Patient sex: F
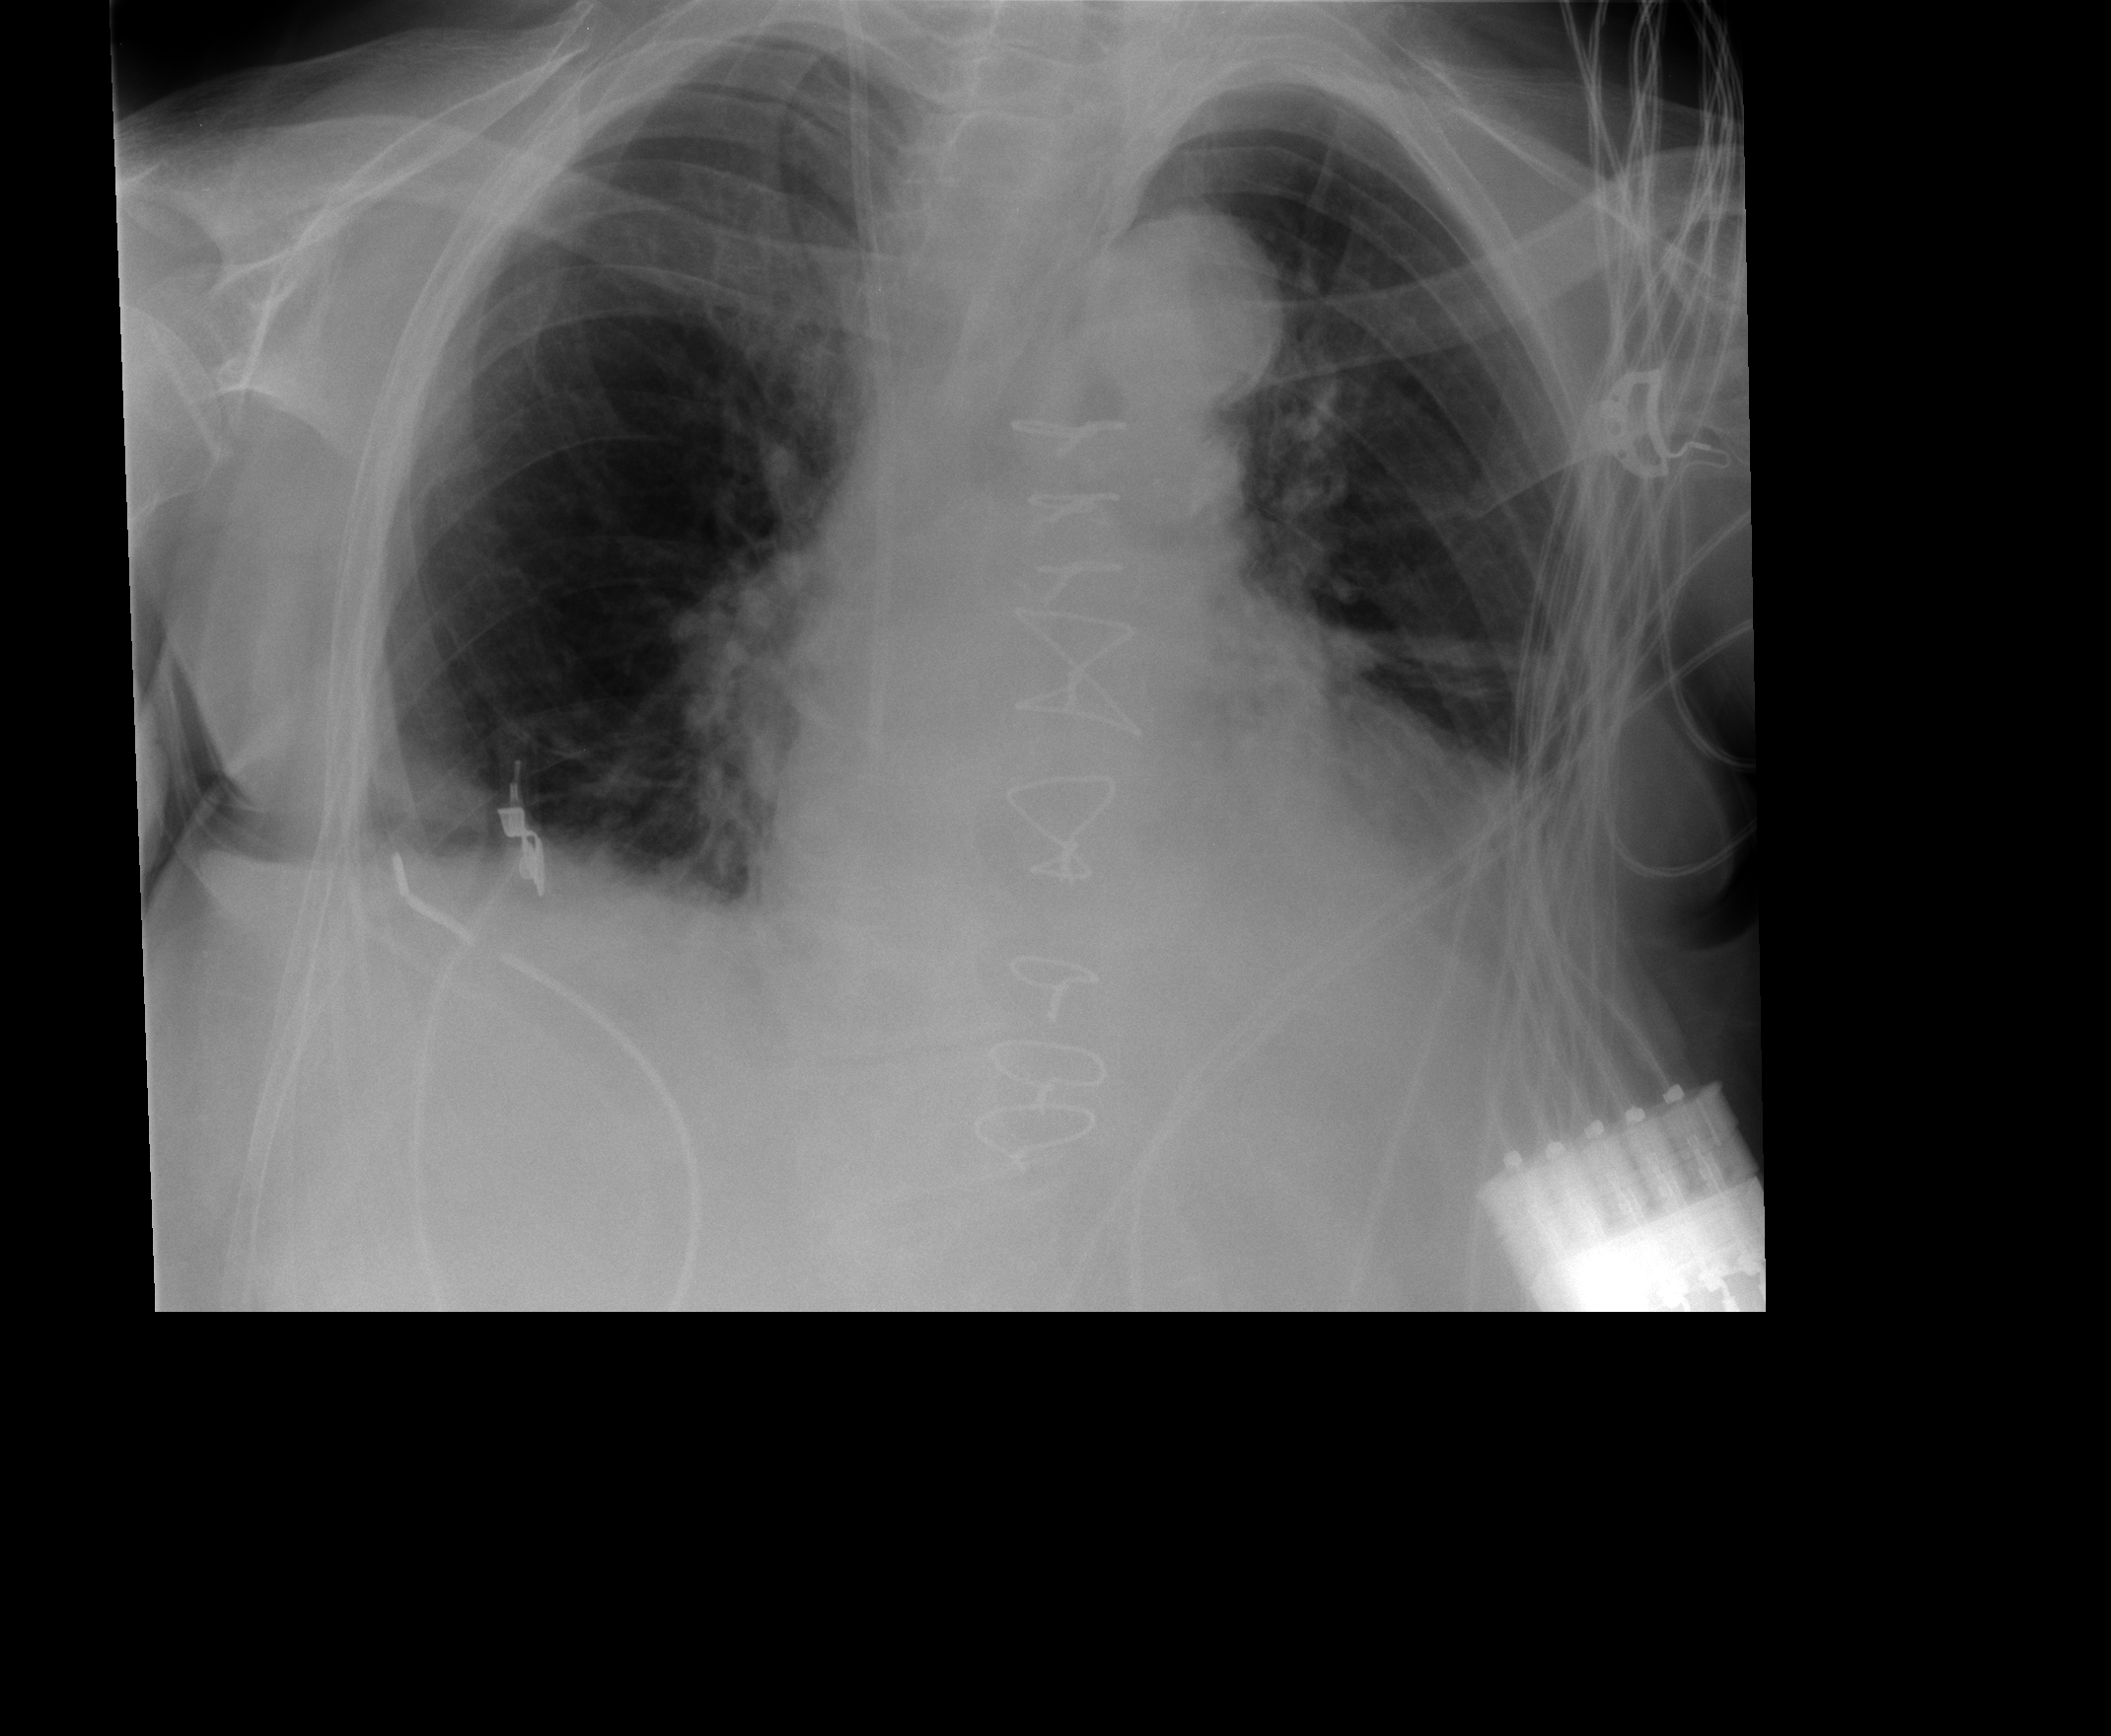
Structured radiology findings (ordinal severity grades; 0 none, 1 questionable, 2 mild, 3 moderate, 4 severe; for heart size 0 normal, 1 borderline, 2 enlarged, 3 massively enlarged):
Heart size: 2
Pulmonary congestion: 1
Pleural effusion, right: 2
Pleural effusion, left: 1
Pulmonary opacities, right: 0
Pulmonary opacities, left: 0
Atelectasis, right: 2
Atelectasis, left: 2